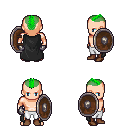
a pixel art fantasy rpg character, male body template, human, light skin, black cape, white pants, green short mohawk hairstyle, metal gloves, brown shoes, shield, four views (front, back, left, right), 2x2 character sprite sheet, small pixel art, hard edges, no anti-aliasing